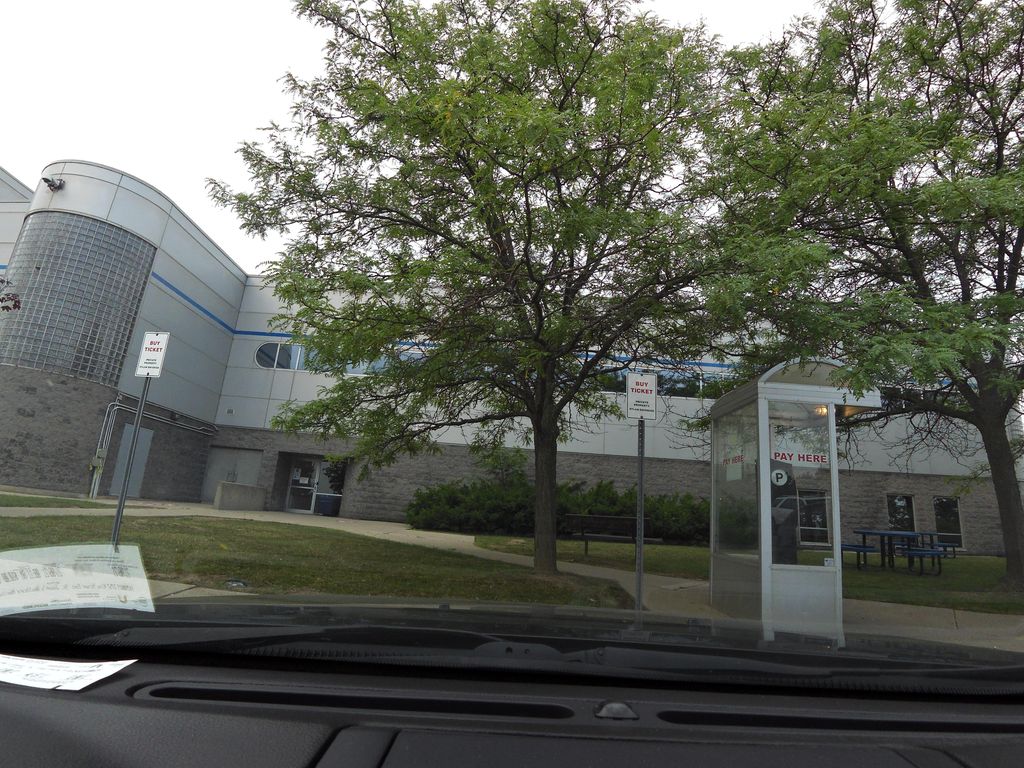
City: hamilton